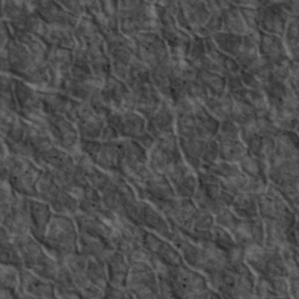
Label: non_frost